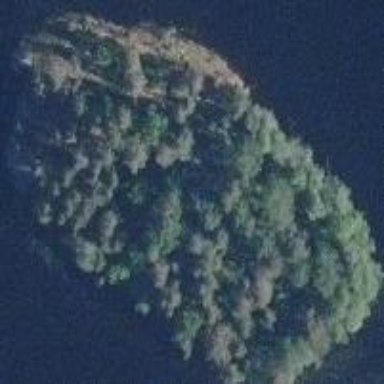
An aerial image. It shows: Islet surrounded by woodland.